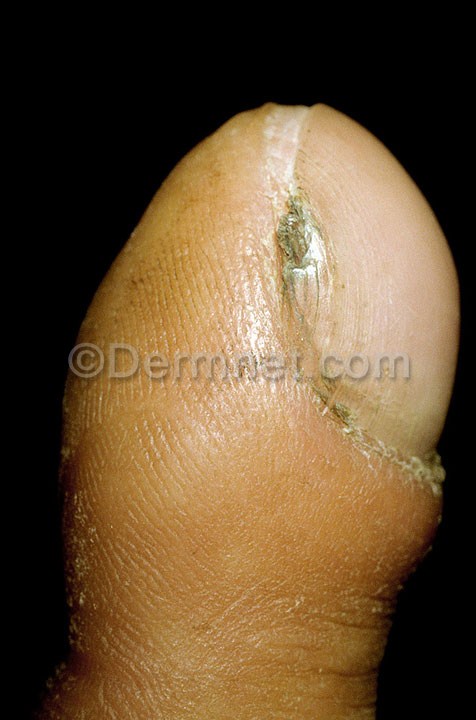
Disease: Nail Fungus and other Nail Disease